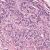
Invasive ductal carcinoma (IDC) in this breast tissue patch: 1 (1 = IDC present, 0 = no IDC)